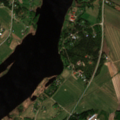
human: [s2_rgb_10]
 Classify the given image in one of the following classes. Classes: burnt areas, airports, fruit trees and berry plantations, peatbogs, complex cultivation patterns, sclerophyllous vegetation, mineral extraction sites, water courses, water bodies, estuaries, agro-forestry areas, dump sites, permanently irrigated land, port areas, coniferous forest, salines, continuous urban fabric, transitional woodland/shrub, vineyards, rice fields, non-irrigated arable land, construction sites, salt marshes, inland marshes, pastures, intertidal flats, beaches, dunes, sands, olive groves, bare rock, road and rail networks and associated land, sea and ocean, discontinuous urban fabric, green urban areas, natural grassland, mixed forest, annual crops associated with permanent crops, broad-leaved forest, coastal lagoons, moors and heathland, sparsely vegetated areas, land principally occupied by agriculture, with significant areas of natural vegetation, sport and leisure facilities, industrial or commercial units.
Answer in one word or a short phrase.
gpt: non-irrigated arable land, land principally occupied by agriculture, with significant areas of natural vegetation, coniferous forest, mixed forest, water courses